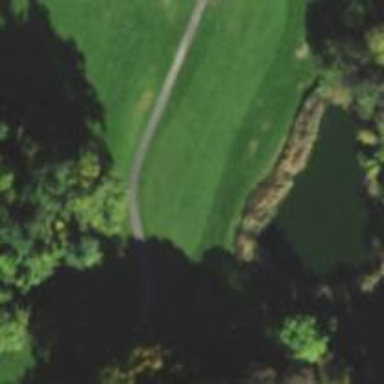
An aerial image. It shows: View of golf hole.